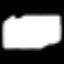
Label: squiggle